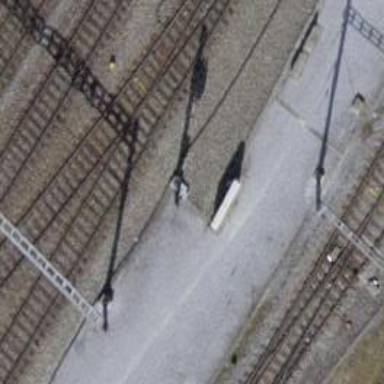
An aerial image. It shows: Railway signal.